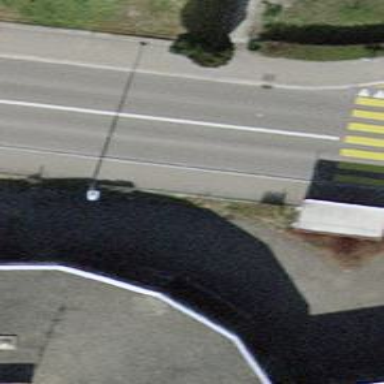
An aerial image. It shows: Bus stop with shelter. It is platform for public transport.